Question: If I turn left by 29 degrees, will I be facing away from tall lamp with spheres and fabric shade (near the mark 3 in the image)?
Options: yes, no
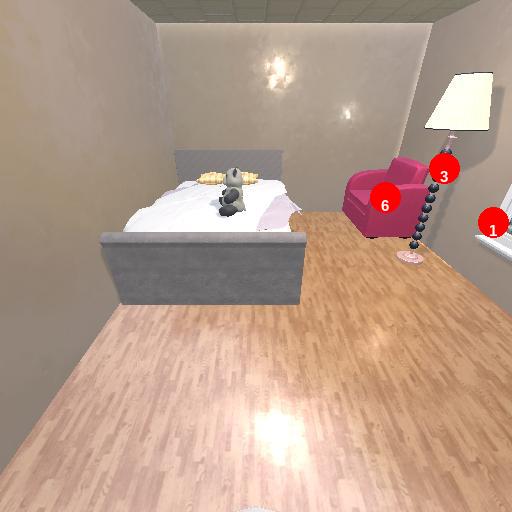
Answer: yes